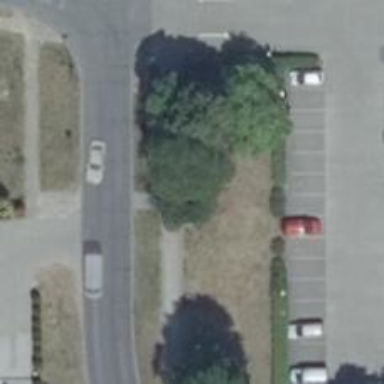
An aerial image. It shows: Urban tree with broadleaved leaves.